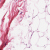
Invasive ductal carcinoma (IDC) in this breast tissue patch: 0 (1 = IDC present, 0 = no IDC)